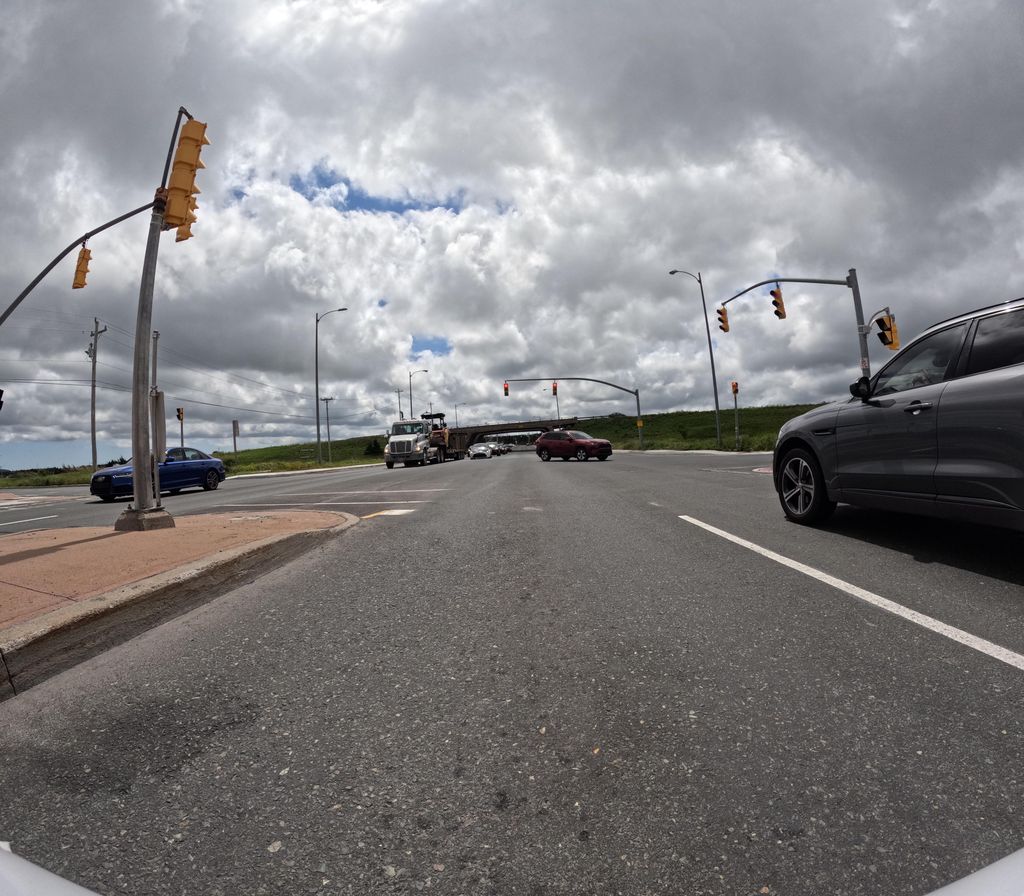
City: st_johns